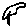
Label: bird